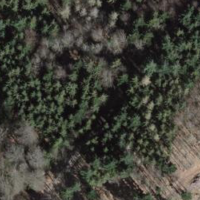
EUNIS habitat code: 44
Species observed at this site:
Petasites albus